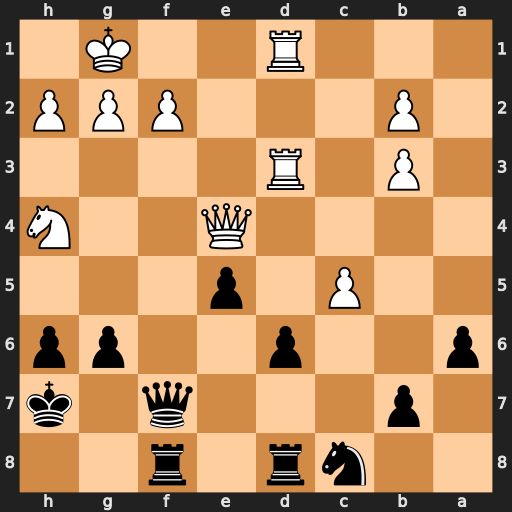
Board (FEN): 2nr1r2/1p3q1k/p2p2pp/2P1p3/4Q2N/1P1R4/1P3PPP/3R2K1
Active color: b
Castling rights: -
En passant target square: -
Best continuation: Qxf2+ Kh1 Qf1+ Rxf1 Rxf1#